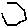
Label: hexagon